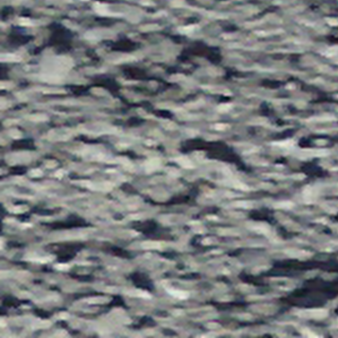
Label: other